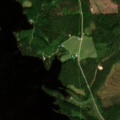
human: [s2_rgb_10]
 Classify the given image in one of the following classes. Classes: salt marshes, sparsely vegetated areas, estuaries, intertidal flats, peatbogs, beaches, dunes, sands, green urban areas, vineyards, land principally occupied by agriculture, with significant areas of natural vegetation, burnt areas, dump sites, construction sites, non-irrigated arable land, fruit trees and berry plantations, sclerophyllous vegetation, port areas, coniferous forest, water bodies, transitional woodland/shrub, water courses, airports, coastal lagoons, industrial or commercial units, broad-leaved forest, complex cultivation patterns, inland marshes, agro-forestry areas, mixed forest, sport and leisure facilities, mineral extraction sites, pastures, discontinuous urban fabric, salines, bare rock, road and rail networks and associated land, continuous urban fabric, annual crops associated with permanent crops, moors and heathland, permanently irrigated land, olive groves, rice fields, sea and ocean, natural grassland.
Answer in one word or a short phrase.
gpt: coniferous forest, mixed forest, transitional woodland/shrub, water bodies